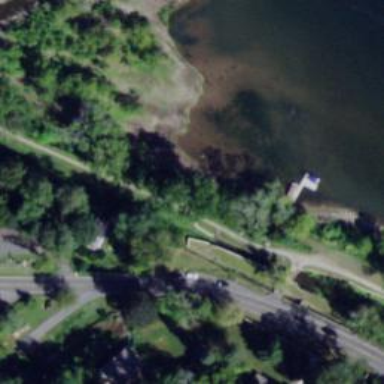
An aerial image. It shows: Lock gate on waterway.